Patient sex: M
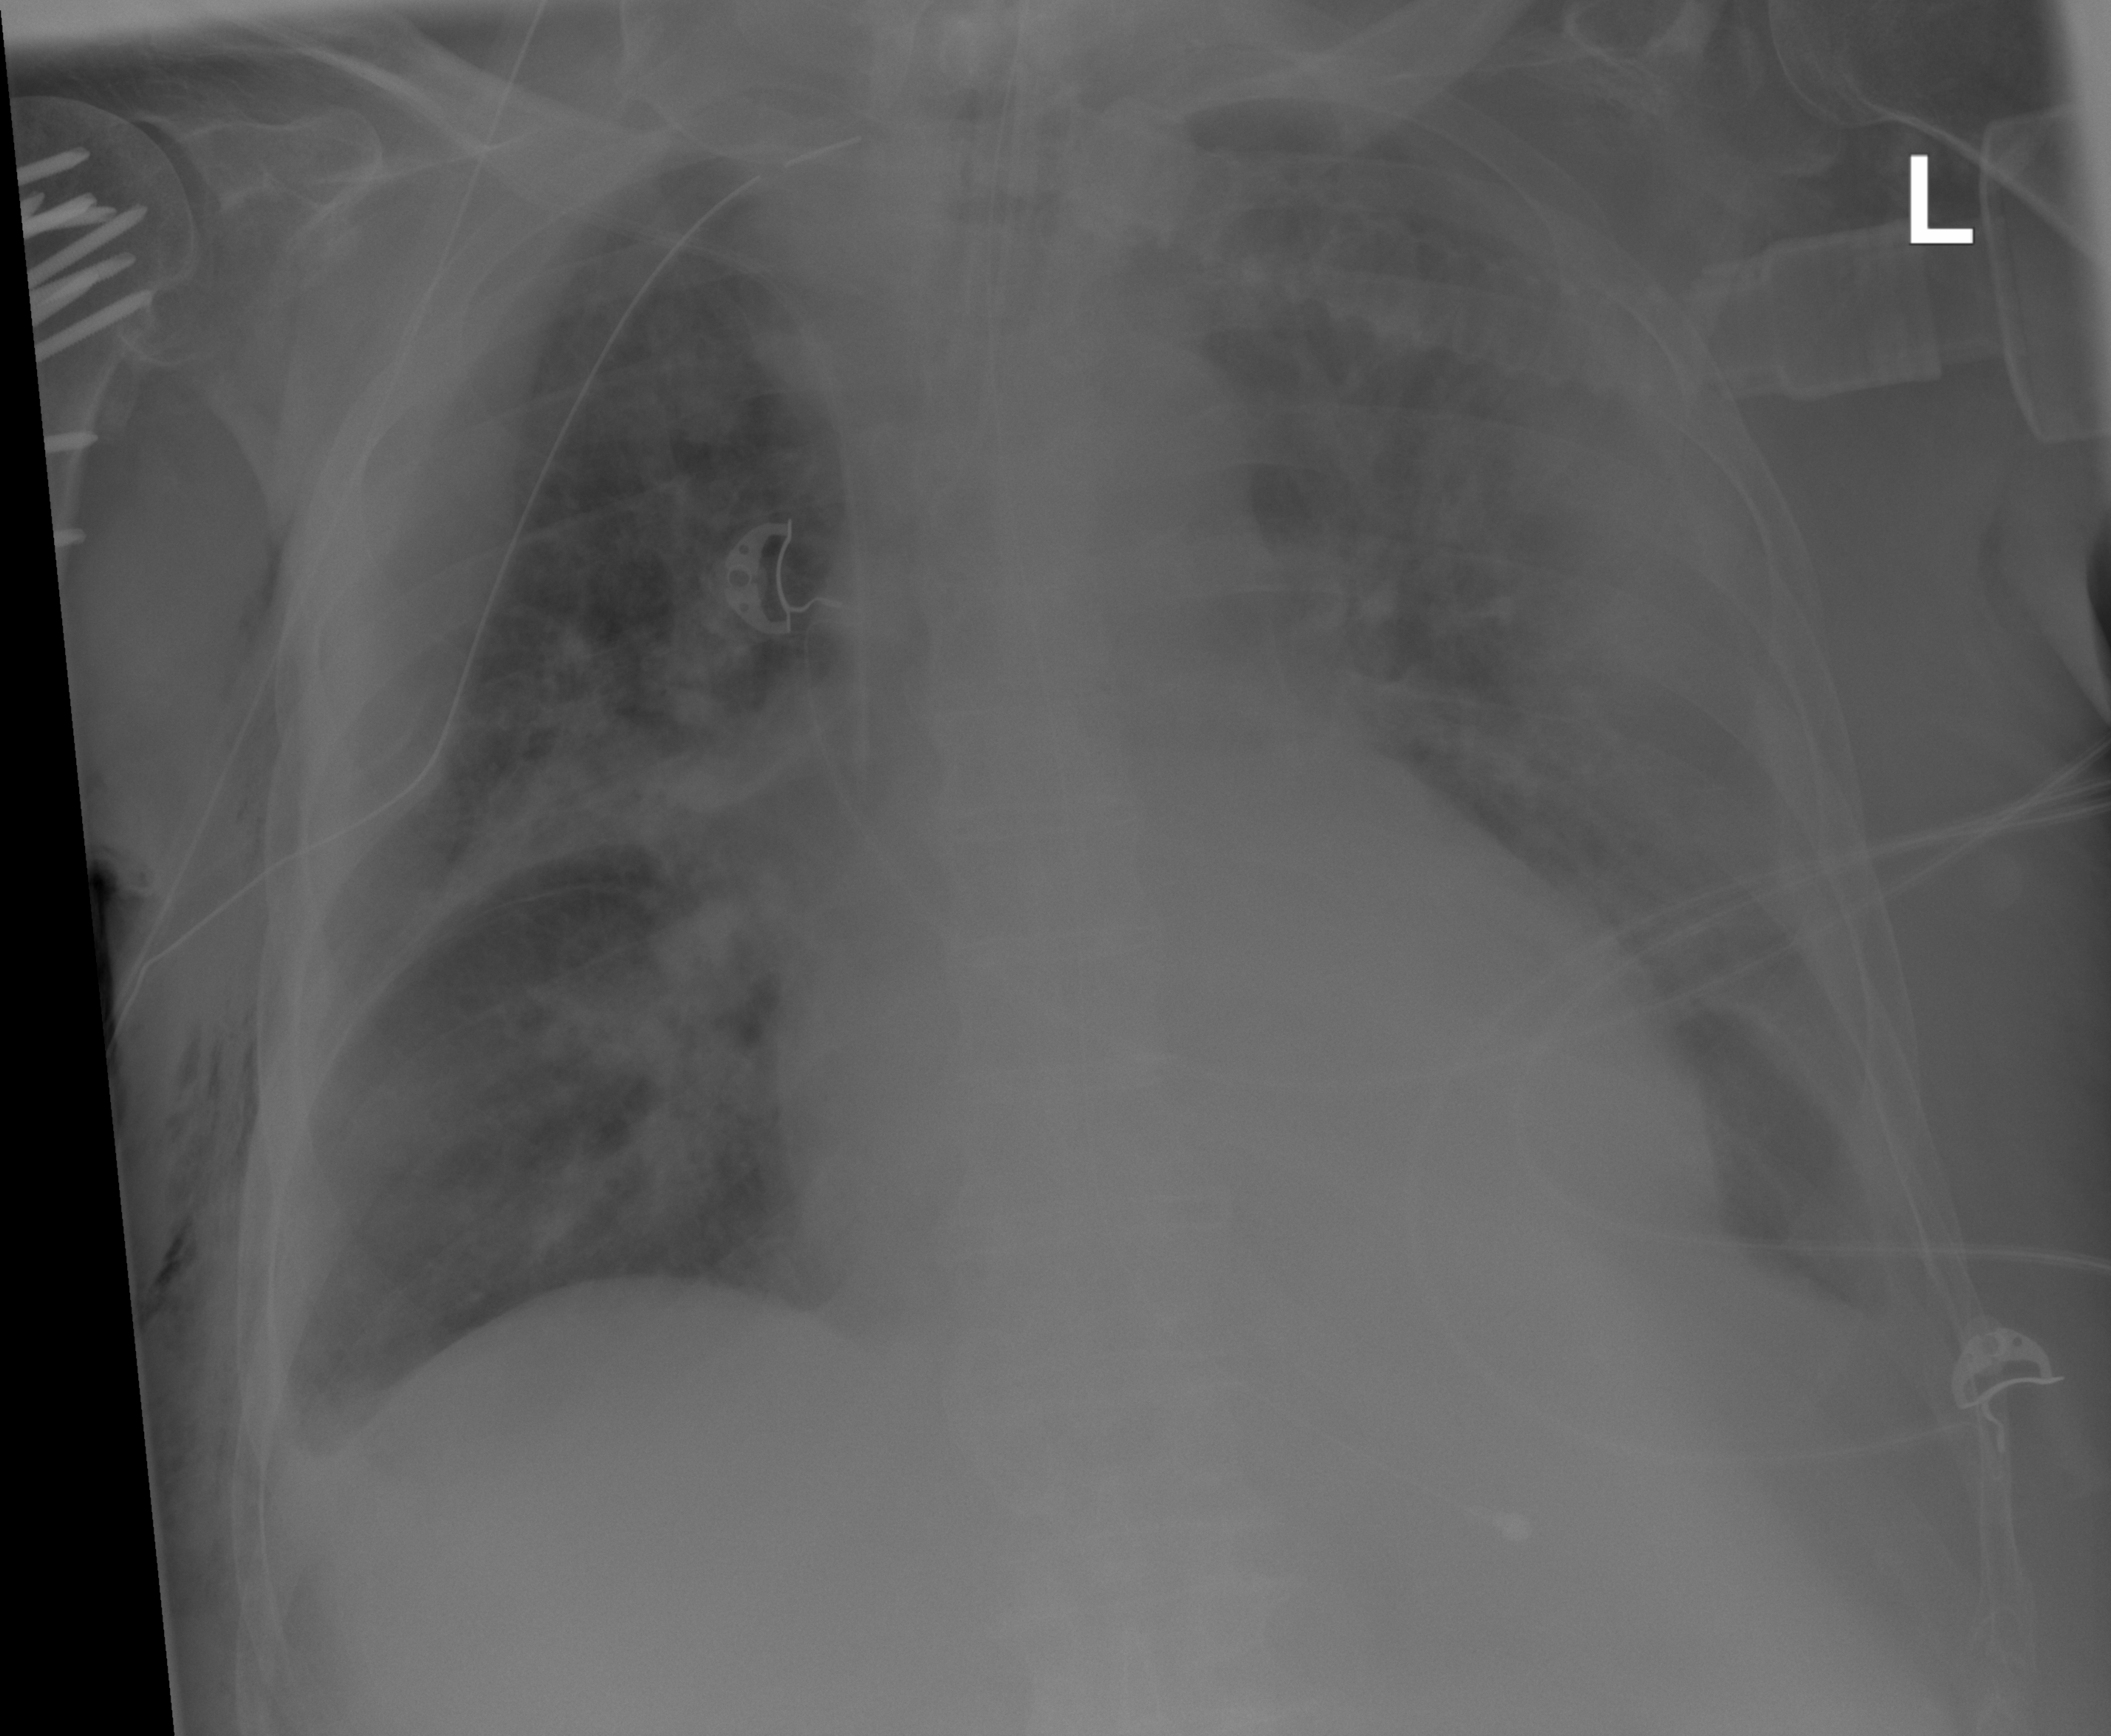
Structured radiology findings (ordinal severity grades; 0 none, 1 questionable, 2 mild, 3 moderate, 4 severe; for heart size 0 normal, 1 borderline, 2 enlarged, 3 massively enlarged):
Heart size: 0
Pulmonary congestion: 0
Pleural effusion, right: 2
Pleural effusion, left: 2
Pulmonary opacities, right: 2
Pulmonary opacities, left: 0
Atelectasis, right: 2
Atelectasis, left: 2